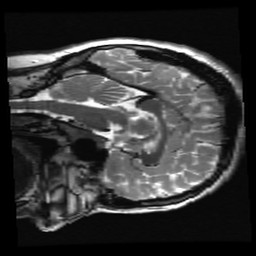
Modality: T2w
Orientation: sagittal
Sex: female
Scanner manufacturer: ge
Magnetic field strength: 3 T
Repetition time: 5 s
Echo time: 0.101 s